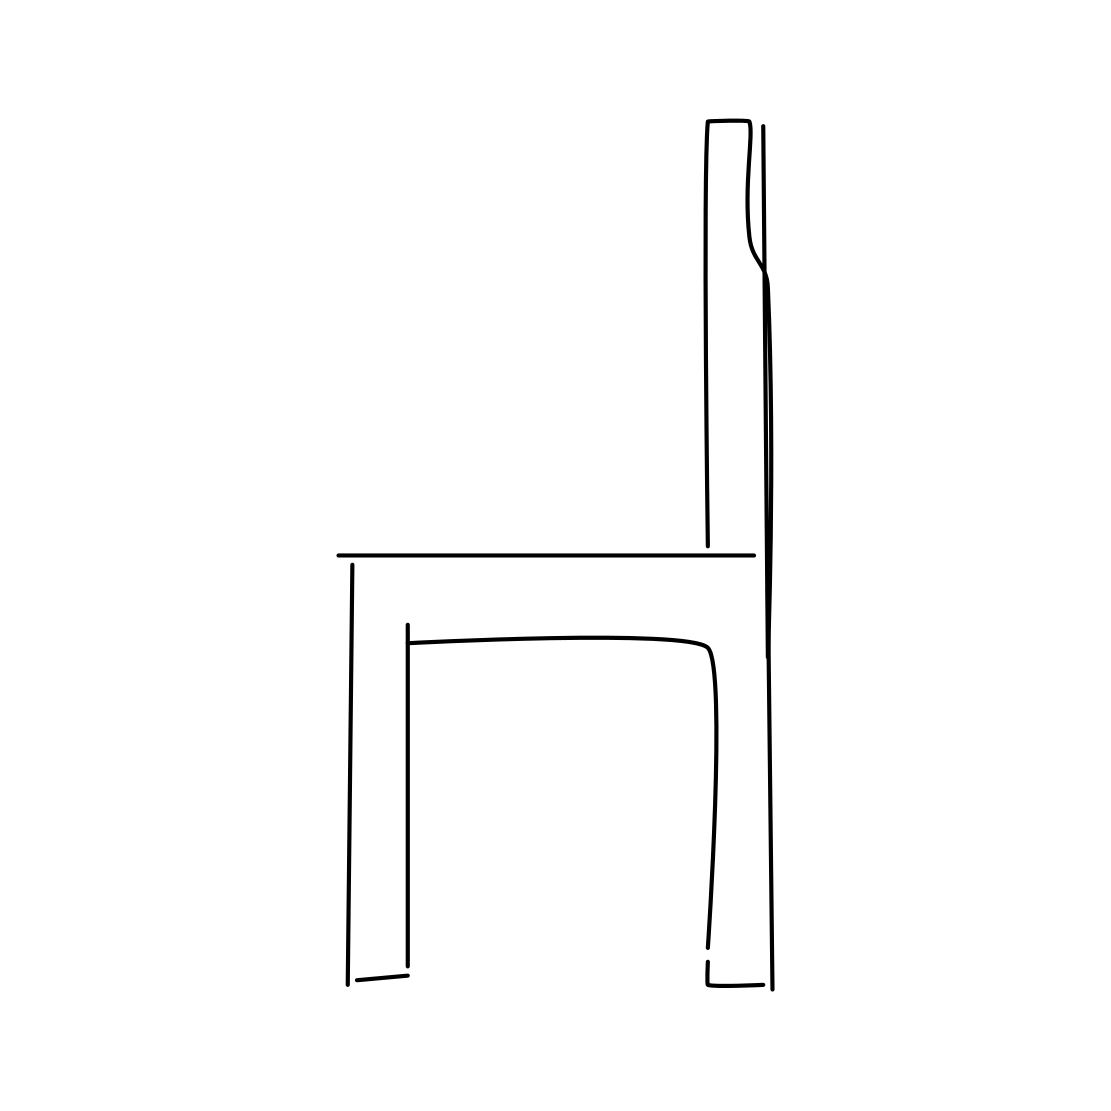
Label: chair